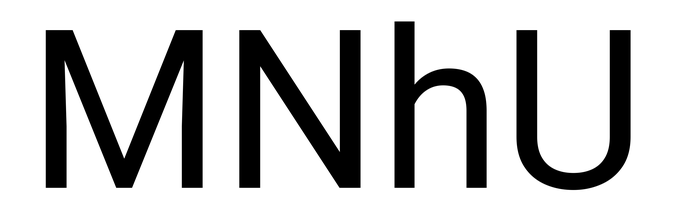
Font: Roboto_Regular